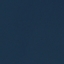
Land use / land cover: SeaLake